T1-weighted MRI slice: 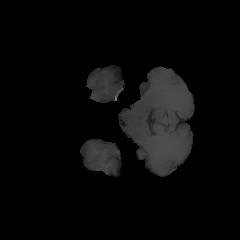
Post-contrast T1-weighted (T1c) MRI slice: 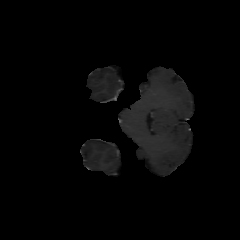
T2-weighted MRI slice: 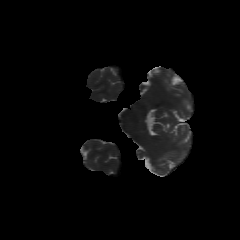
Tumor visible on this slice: no